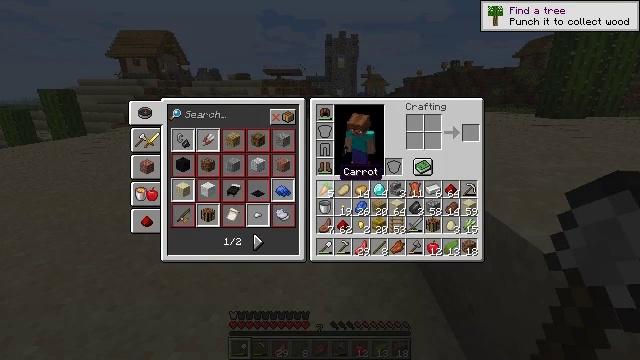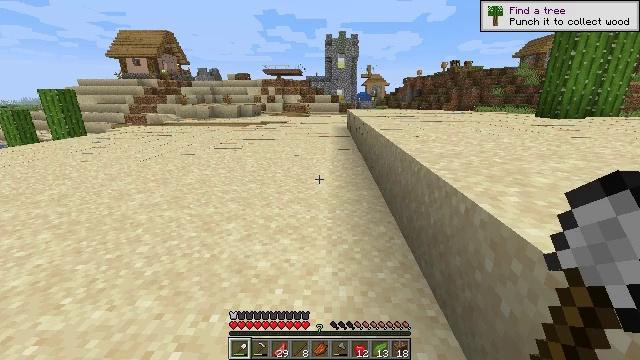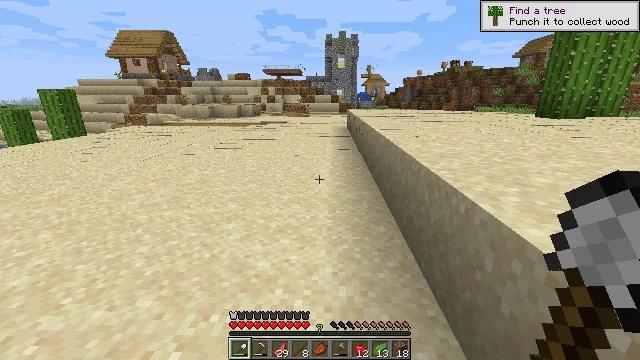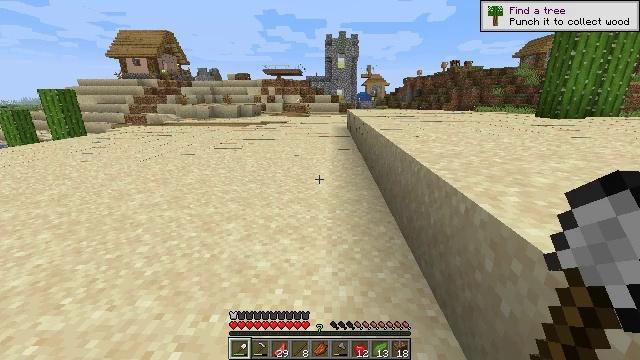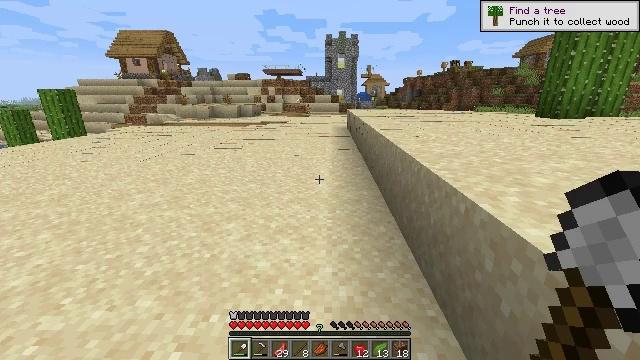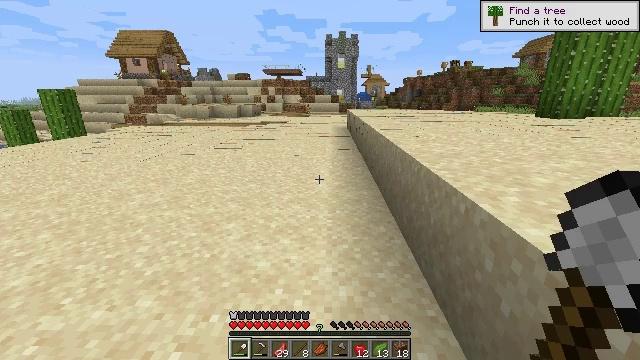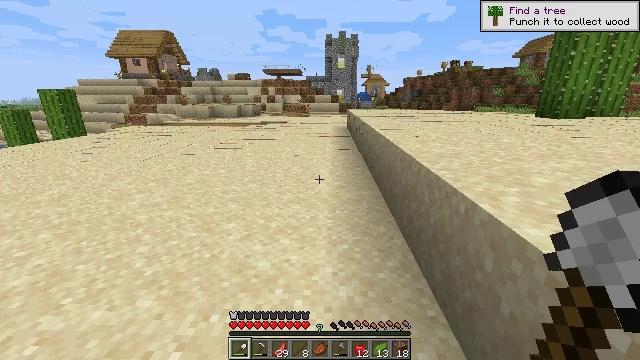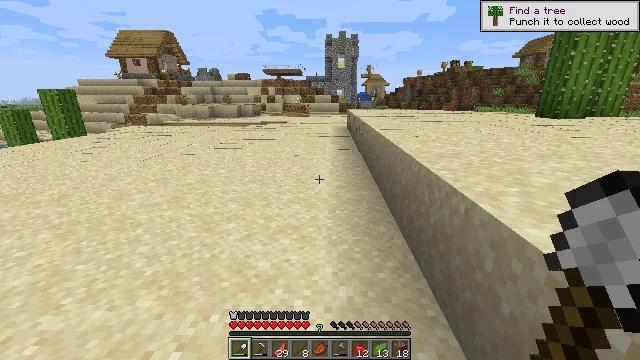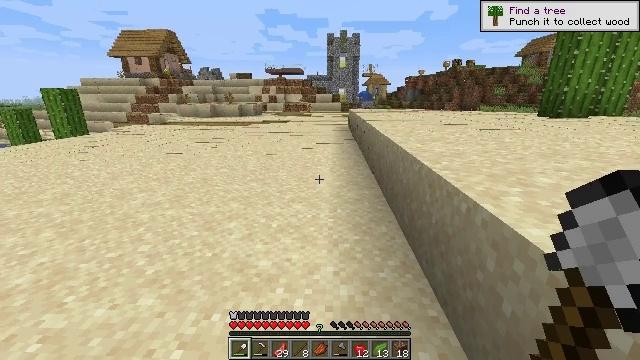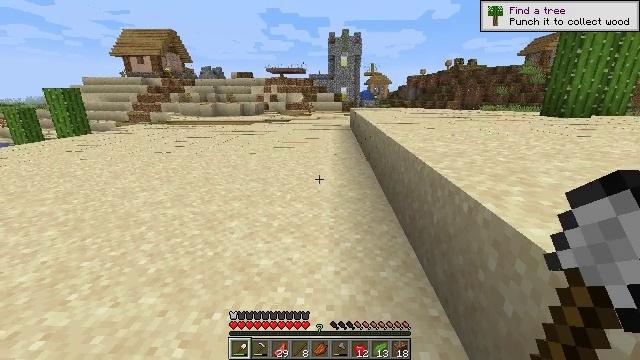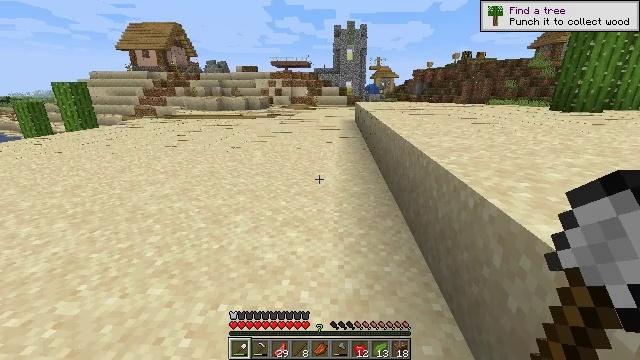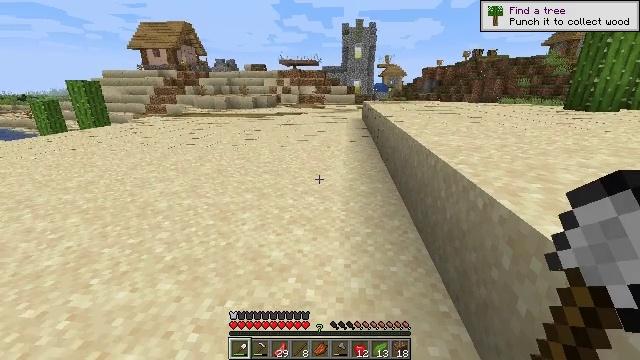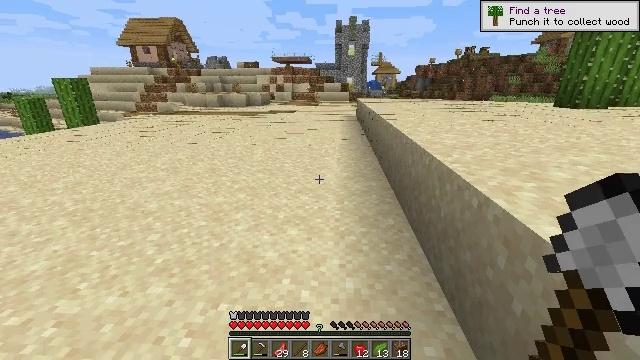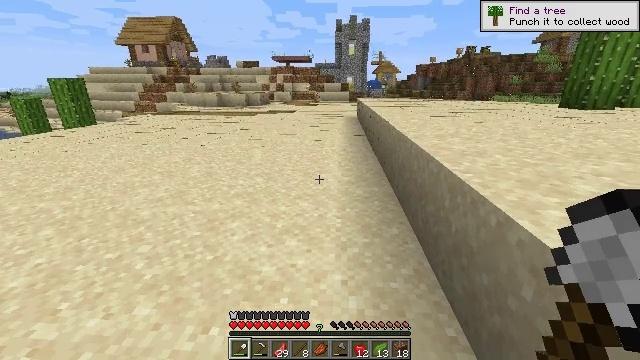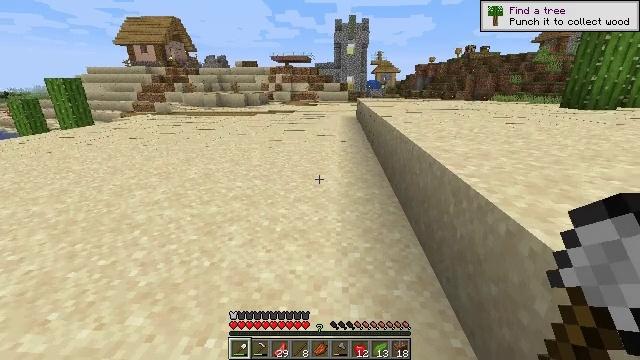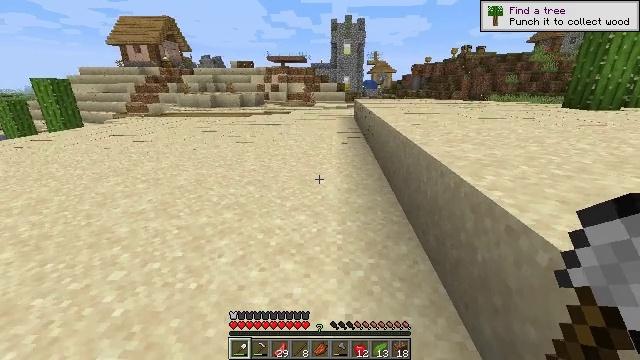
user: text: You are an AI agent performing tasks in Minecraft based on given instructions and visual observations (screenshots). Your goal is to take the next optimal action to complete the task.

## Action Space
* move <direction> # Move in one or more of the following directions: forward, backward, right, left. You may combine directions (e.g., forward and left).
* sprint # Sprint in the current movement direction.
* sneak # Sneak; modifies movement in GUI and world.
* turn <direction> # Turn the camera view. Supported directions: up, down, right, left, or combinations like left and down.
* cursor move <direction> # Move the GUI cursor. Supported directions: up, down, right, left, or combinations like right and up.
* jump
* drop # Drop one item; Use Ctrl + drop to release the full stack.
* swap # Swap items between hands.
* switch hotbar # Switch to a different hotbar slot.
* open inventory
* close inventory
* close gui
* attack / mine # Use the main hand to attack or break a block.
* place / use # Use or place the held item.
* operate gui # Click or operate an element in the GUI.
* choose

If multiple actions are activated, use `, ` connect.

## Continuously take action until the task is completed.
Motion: motion action
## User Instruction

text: Attack the ground to gather sand.
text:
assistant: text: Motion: no_op
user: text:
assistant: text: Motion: no_op
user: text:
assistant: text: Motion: no_op
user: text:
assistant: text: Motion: no_op
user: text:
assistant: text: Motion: no_op
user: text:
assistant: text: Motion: no_op
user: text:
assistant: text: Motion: no_op
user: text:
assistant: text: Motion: no_op
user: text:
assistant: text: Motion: no_op
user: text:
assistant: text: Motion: turn left and down
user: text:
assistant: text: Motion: turn left
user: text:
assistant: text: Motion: move forward, turn right
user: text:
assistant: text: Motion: move forward
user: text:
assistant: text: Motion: move forward
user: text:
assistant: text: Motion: move forward
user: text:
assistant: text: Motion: move forward
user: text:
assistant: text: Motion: move forward
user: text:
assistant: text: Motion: move forward, sprint, turn up
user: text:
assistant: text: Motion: move forward, sprint
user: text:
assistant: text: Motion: move forward, sprint
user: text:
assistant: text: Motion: move forward, sprint
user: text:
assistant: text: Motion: move forward, sprint
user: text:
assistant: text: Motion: move forward
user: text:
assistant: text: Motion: move forward, sprint
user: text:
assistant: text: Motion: move forward, sprint
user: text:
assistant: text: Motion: move forward, sprint
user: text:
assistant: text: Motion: move forward, sprint
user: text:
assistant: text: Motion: move forward, sprint
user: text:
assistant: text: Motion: move forward
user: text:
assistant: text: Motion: move forward